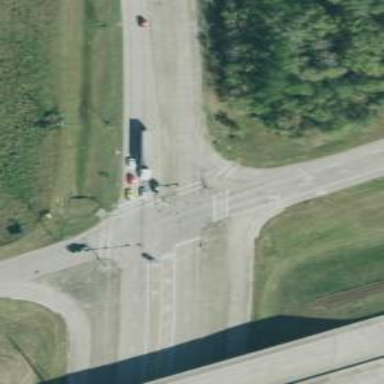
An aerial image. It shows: Frontage road that is classified as secondary link.